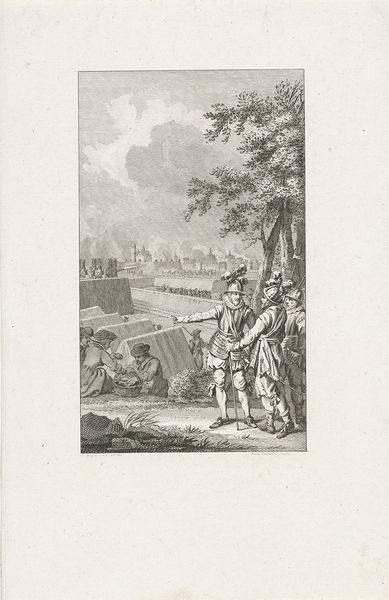
Titel: Maurits bij het beleg van Geertruidenberg
Künstler: Reinier Vinkeles
Standort: Amsterdam
Institution: Rijksmuseum
Schlagwörter: feathers, hat, men, plumes, soldiers, white, women, black, gray, group, wall, smoke, cloud, clouds, food, life, man, sky, tree, landscape, nature, peasant, village, armor, helmet, knight, grass, path, road, drawing, hats, sketch, small, town, peasants, city, basket, leaves, trunk, buildings, shoes, engraving, medieval, war, fire, tent, travel, guard, farmers, pointing, wanderer, soilders, workers, guns, knickers, traveller, firing, rifle, rifles, helmets, tents, travelling, cannons